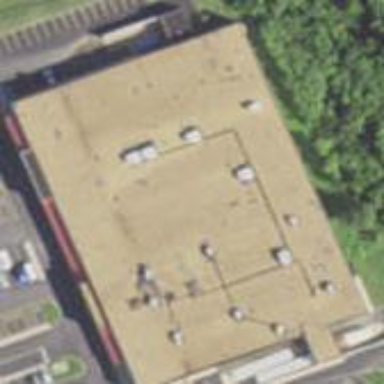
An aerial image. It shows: Retail building.